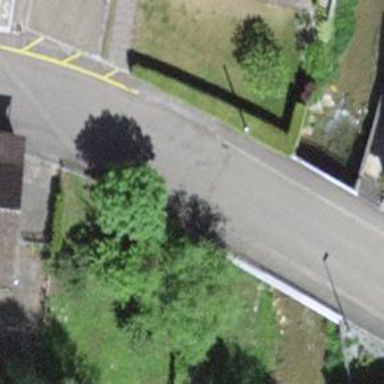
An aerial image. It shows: Residential road with bridge.